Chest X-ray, PA view. Patient: 65 years old, sex M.
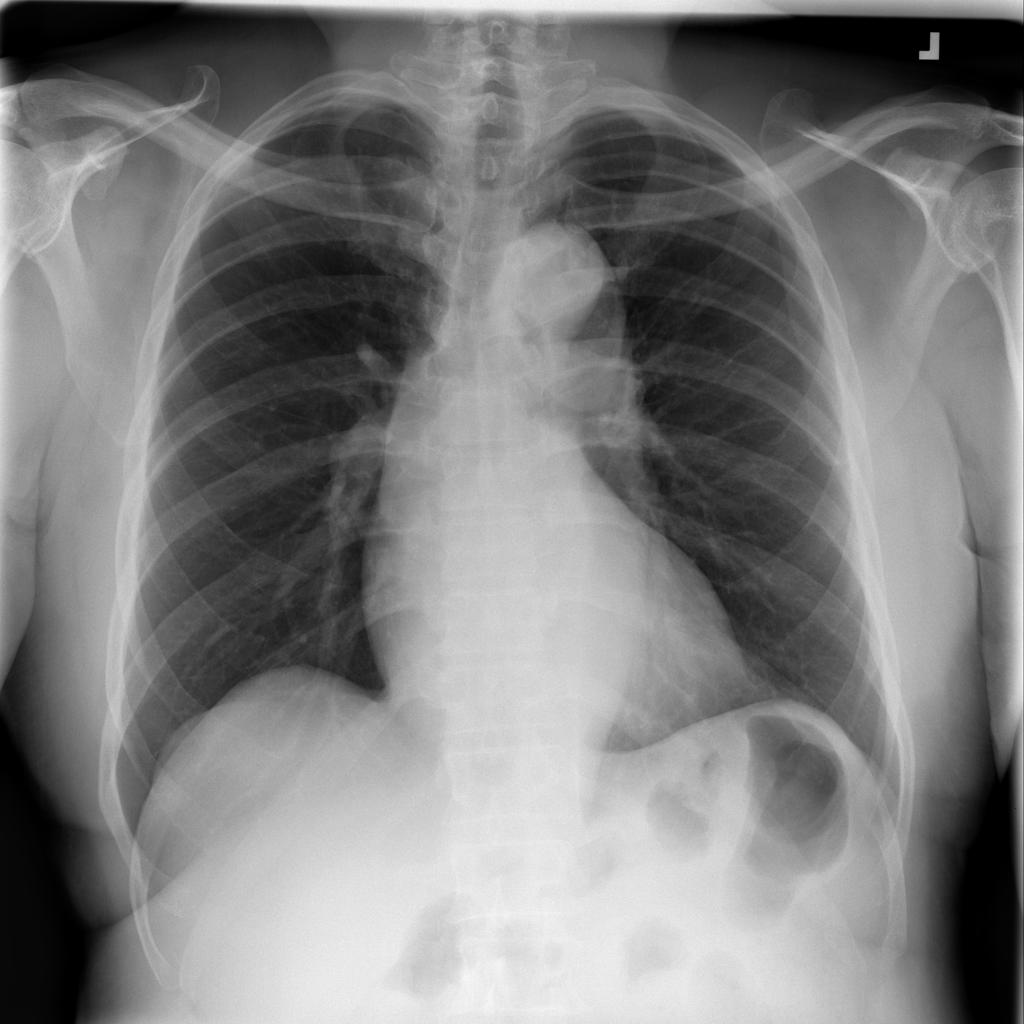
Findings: No Finding